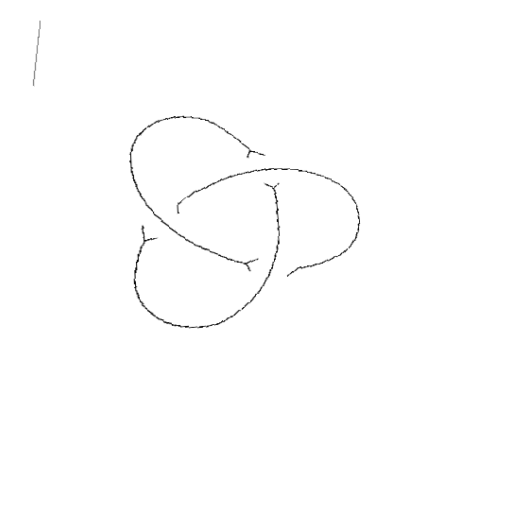
Crossing number: 3